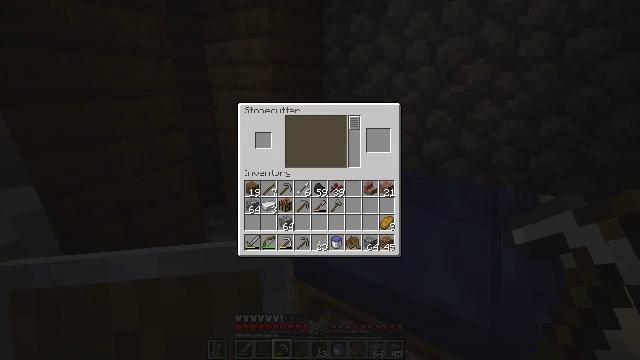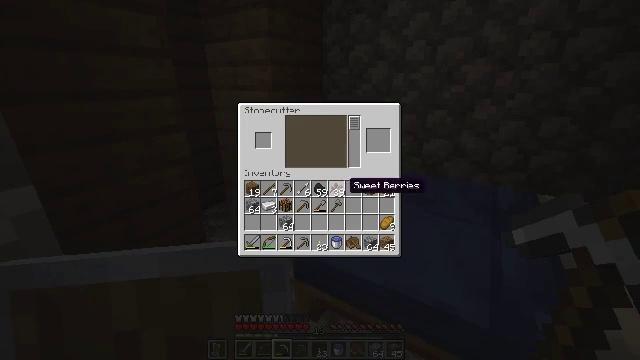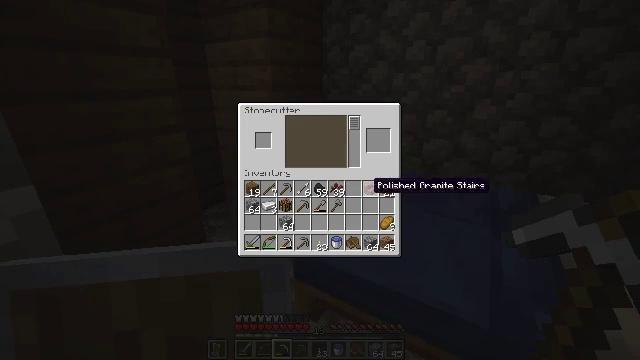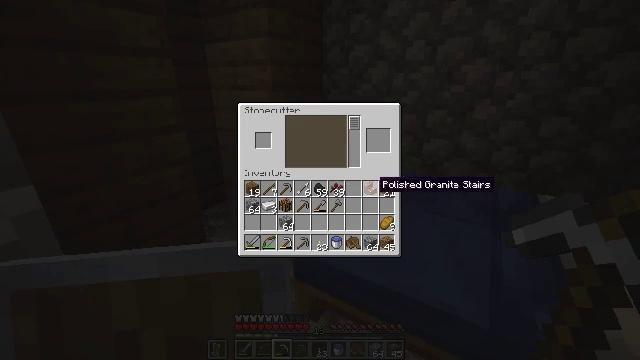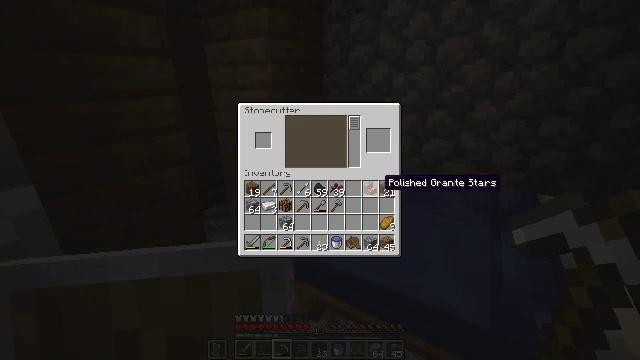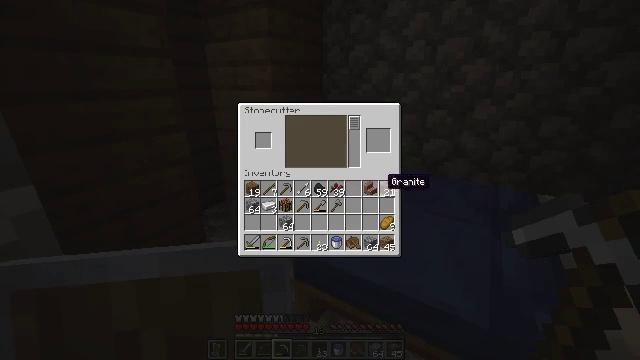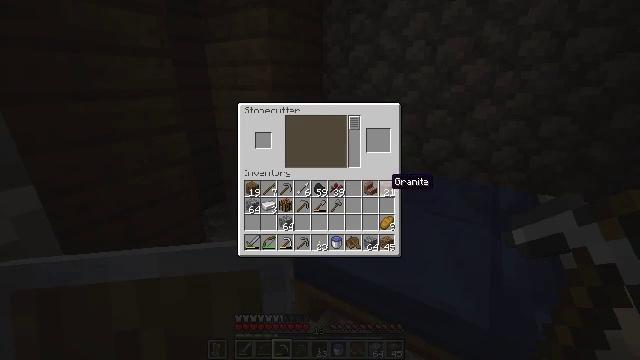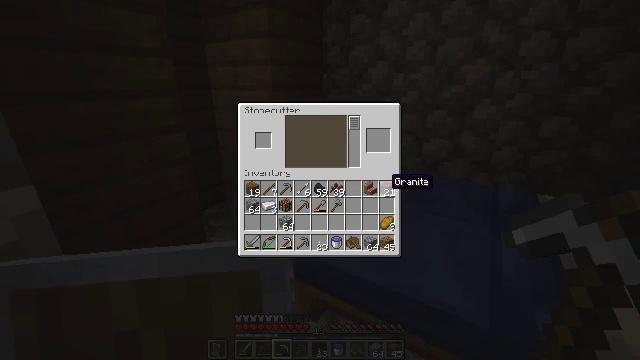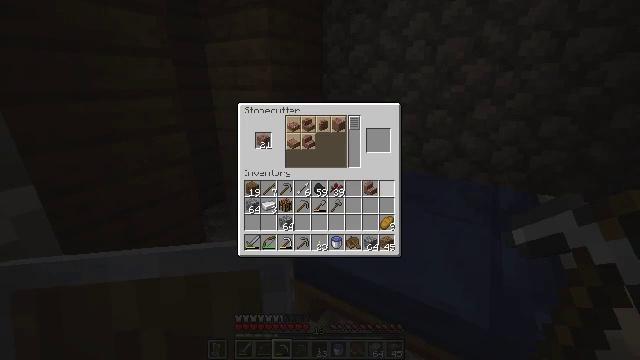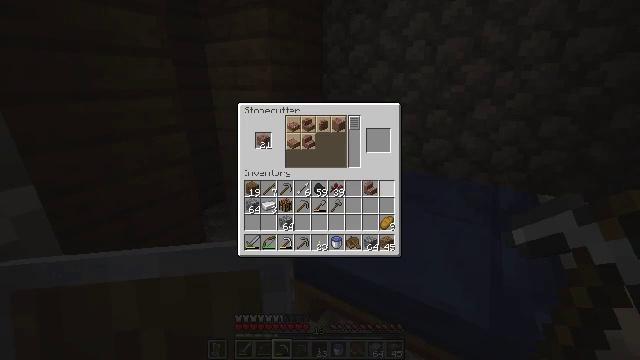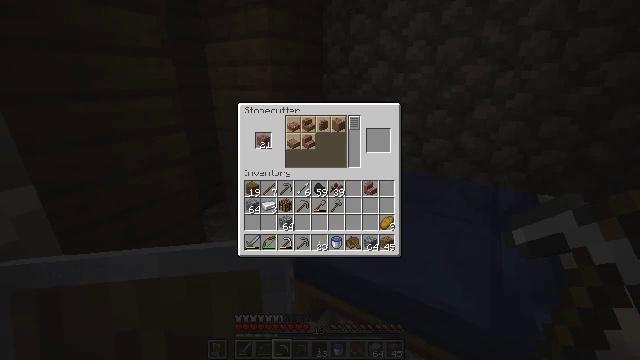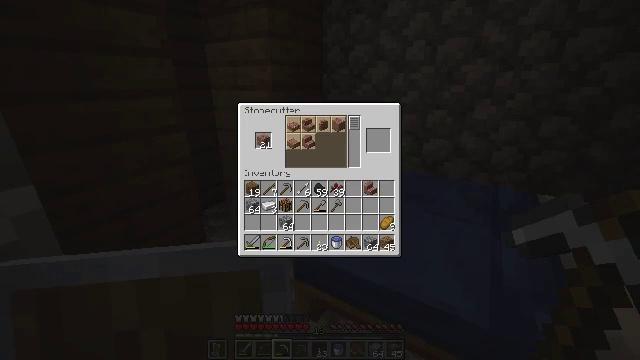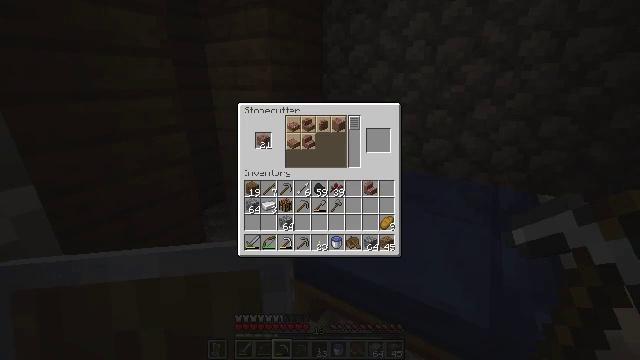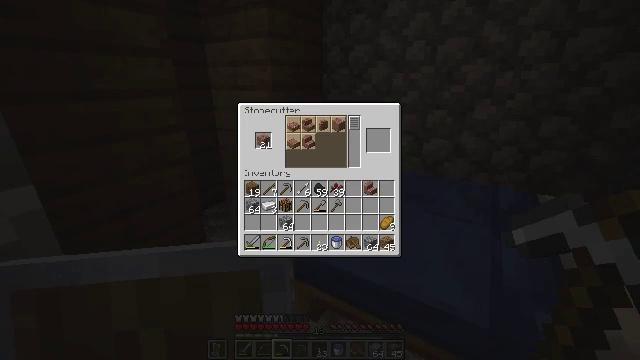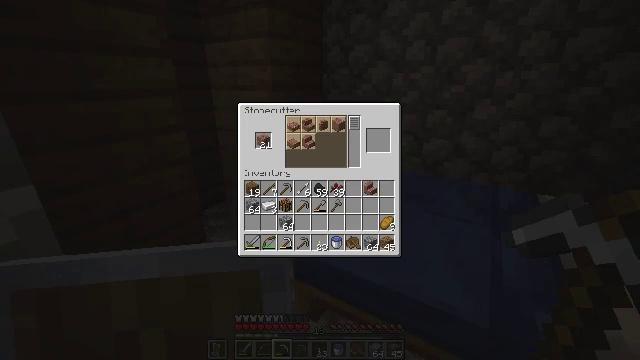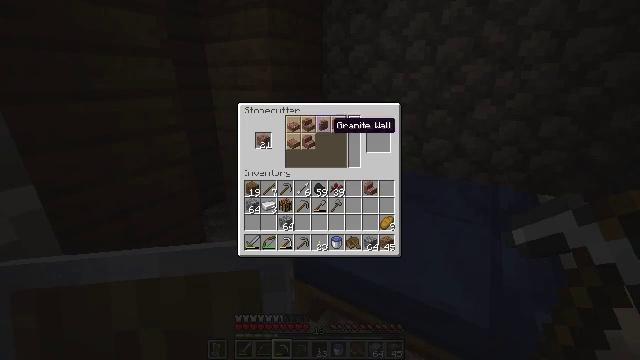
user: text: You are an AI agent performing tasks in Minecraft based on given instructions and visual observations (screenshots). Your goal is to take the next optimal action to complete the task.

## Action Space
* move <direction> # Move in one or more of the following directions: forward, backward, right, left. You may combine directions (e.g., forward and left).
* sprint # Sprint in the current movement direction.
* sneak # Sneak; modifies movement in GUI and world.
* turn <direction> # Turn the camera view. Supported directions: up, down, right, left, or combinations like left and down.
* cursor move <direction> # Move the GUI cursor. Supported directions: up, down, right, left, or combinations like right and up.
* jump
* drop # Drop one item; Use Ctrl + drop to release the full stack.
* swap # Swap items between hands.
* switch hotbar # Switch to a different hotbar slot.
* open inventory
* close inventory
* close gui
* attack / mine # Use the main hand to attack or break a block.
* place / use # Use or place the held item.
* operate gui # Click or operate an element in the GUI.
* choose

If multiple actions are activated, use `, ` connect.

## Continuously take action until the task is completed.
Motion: motion action
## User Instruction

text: craft item air
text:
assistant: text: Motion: cursor move right and down
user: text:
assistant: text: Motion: cursor move right
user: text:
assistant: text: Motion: no_op
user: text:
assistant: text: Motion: no_op
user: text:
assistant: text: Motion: no_op
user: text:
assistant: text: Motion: sneak
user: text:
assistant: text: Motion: sneak
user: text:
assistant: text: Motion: sneak, operate gui
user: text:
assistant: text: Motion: sneak, operate gui
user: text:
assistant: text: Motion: sneak, cursor move left and up
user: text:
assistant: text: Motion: sneak, cursor move up
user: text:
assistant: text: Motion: sneak, cursor move left and up
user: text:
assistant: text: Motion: sneak, cursor move left and up
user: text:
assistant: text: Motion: sneak, cursor move left and up
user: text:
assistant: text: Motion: sneak, cursor move left
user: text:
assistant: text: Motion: sneak, cursor move left
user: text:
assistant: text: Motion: sneak
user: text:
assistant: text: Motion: sneak
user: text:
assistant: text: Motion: sneak
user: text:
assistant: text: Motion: sneak
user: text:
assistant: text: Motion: sneak, cursor move down
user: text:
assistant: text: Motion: sneak, operate gui
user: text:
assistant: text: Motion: sneak, operate gui
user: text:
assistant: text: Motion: sneak, cursor move right
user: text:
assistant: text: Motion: sneak, cursor move right
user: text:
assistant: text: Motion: sneak, cursor move right
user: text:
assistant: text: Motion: sneak
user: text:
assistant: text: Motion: sneak, operate gui
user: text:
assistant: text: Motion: sneak, operate gui
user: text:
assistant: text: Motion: sneak